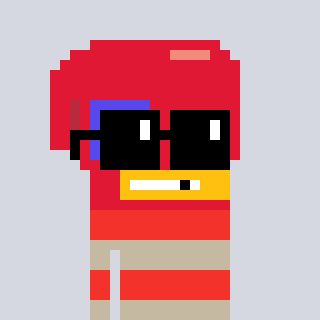
a pixel art character with square black sunglasses, a boxing glove-shaped head and a bege-colored body on a cool background